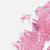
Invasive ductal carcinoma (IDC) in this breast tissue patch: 0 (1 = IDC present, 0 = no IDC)